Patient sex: M
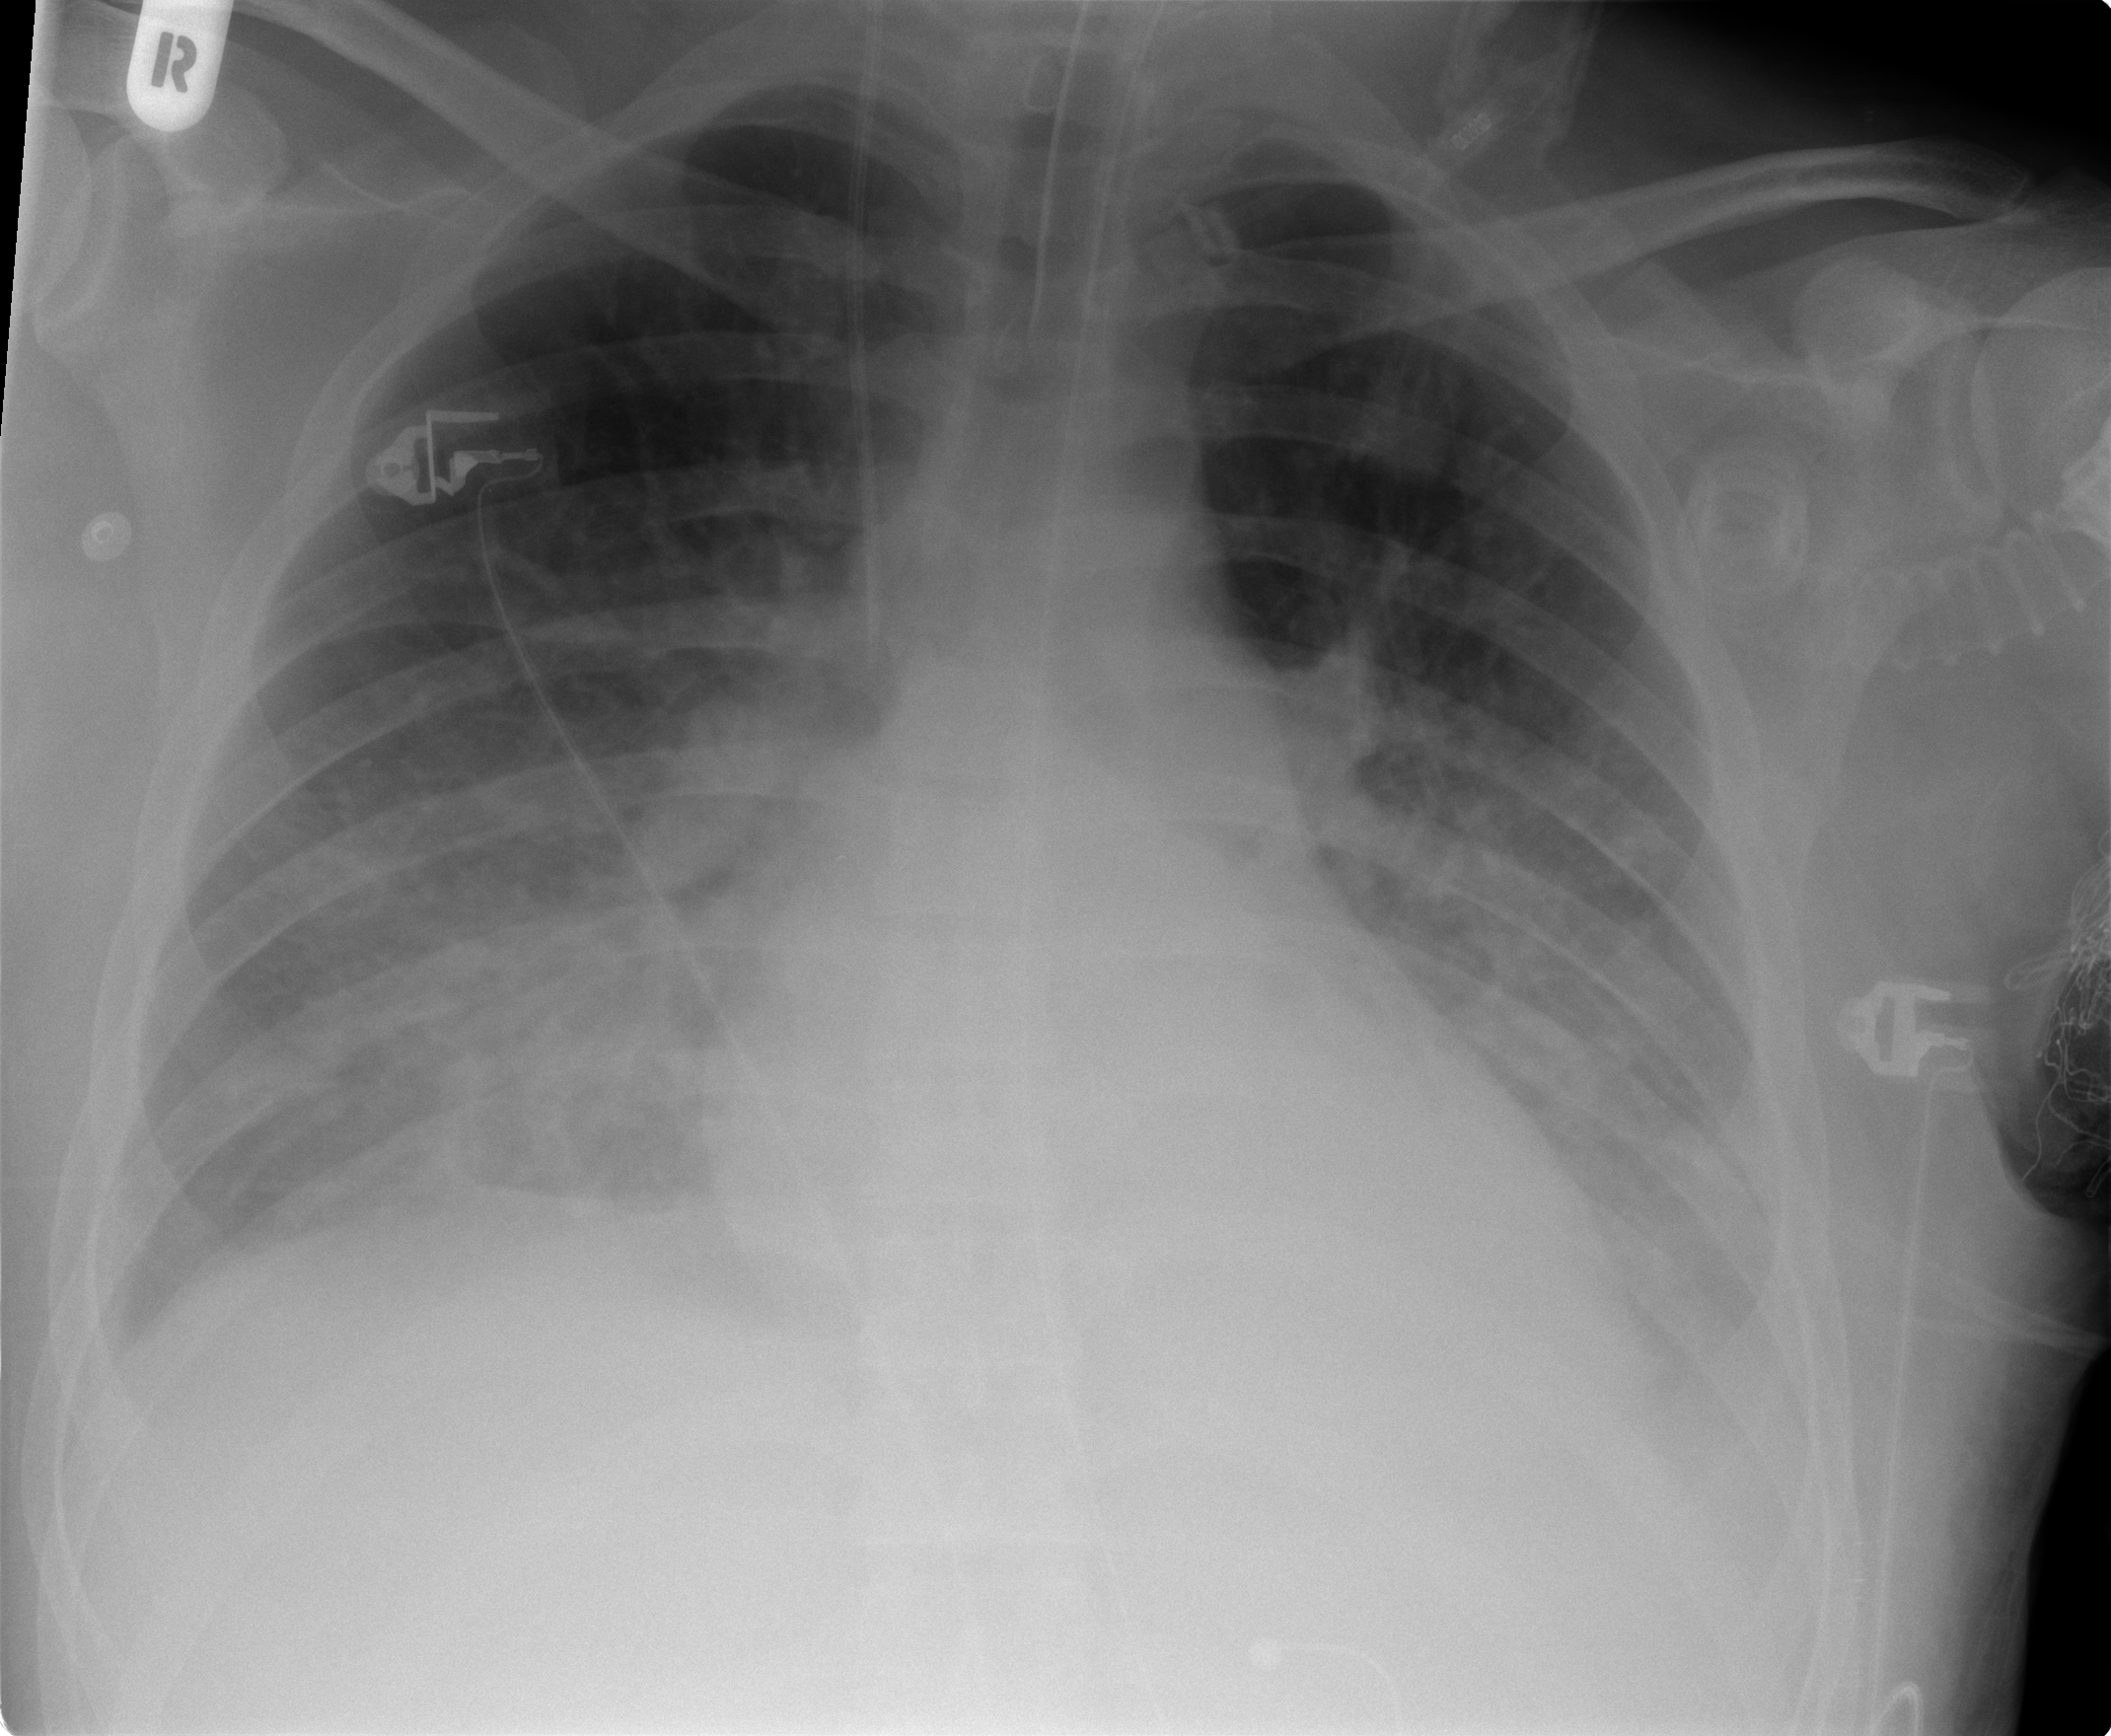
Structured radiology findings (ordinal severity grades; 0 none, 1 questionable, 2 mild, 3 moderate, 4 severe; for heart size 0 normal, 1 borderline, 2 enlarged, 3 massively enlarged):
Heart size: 1
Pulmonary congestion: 2
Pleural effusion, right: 2
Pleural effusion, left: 2
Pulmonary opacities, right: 2
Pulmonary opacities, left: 1
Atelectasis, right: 2
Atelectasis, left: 2